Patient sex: M
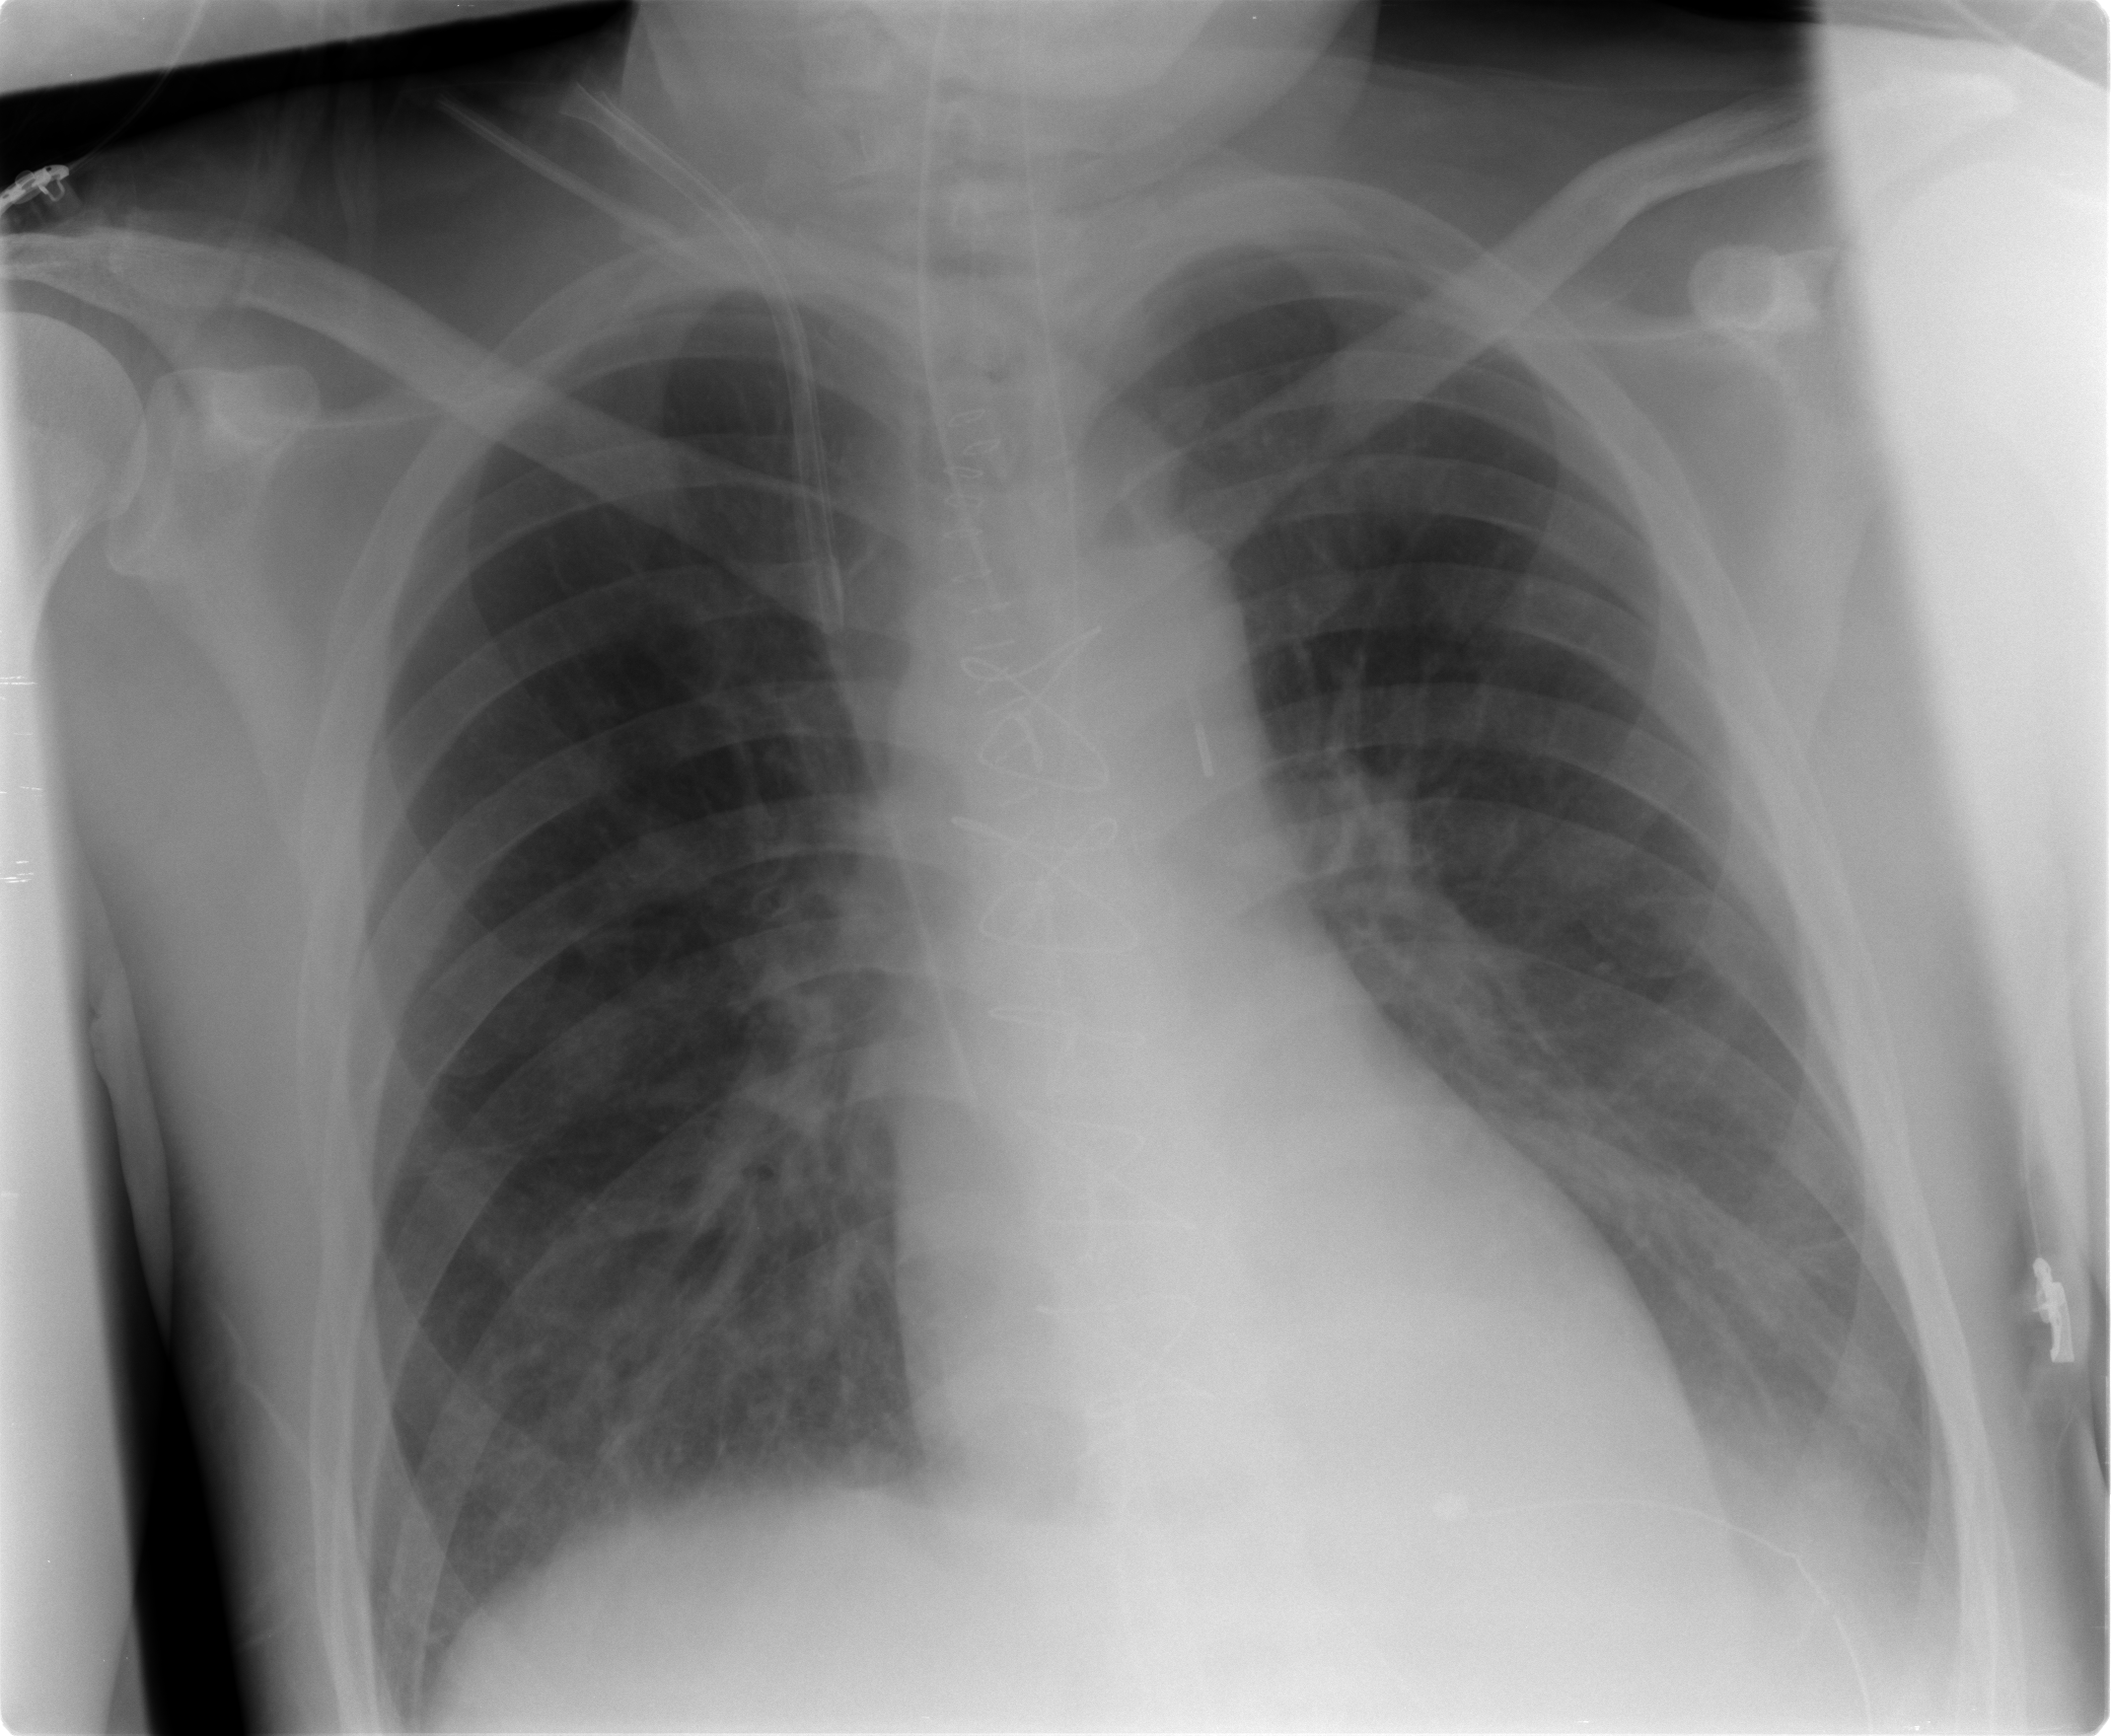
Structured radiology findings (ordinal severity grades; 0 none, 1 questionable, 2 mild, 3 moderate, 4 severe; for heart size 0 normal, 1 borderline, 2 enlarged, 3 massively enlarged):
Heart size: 0
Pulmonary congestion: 2
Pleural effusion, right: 0
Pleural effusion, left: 1
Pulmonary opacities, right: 0
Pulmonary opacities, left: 0
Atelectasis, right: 2
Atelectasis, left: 2